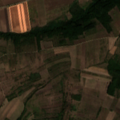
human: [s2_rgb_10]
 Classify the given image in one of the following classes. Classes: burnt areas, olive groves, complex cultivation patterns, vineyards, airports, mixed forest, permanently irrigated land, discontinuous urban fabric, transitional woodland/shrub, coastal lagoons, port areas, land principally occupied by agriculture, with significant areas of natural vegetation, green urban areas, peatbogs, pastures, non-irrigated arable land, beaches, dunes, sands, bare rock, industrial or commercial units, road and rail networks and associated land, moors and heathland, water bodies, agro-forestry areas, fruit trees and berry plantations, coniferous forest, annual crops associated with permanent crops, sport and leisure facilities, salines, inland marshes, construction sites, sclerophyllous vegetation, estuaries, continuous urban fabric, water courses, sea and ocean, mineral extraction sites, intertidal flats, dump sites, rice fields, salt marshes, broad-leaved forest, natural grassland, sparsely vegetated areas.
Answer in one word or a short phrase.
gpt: non-irrigated arable land, complex cultivation patterns, land principally occupied by agriculture, with significant areas of natural vegetation, broad-leaved forest